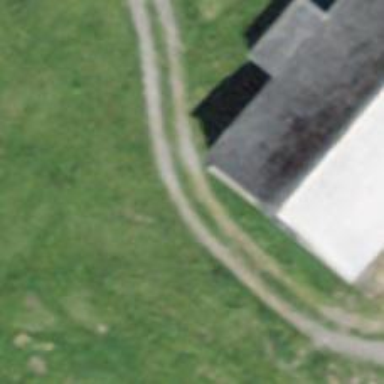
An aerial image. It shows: Track with grade 5 tracktype.